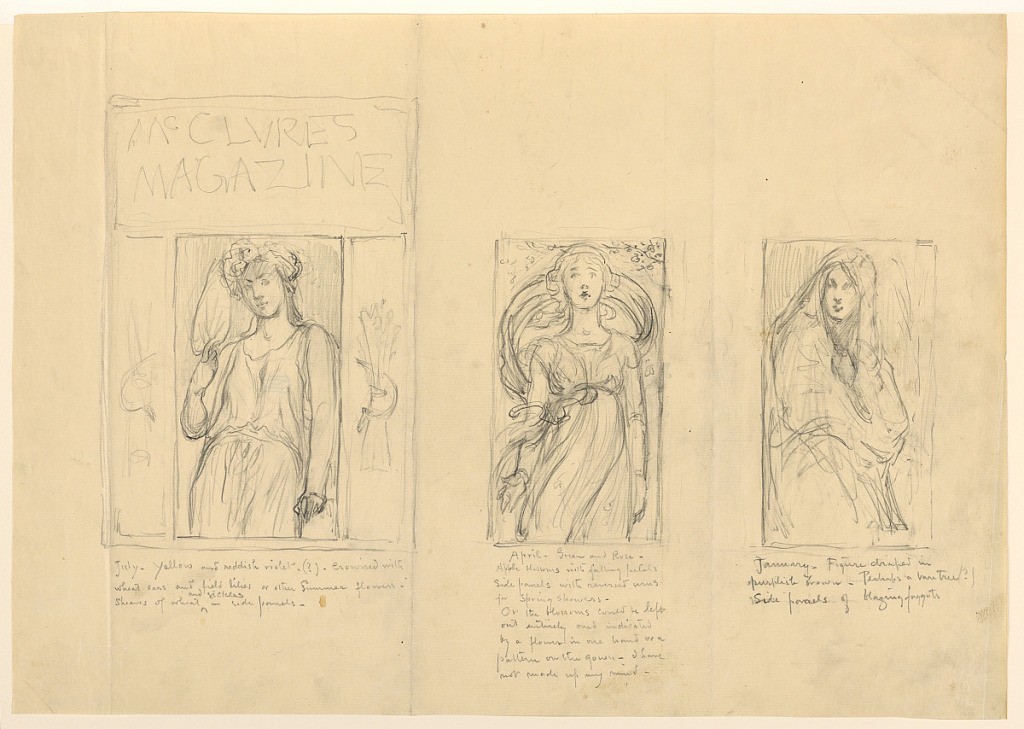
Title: Design for Magazine Cover
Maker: Kenyon Cox, American, 1856–1919
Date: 1897
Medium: Graphite on paper
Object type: Drawing
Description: Three sketches of magazine covers; Left, inscribed "McCLURES/ MAGAZINE" at top with a female figure is holding a flower in her right hand below; Center, a female figure is standing with petals falling off a branch in the background; Right, a female figure is wrapped in drapery.